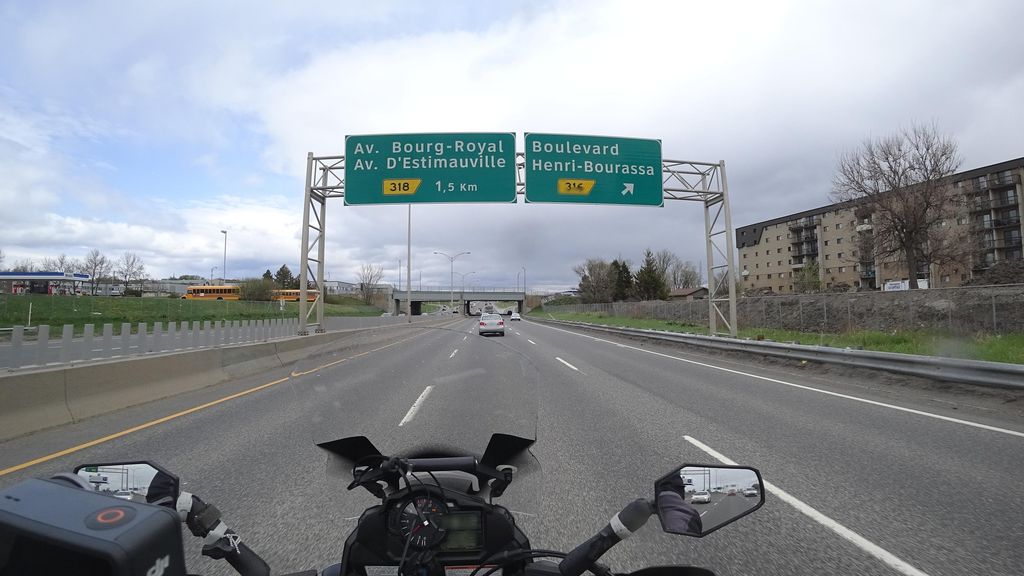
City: quebec_city